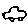
Label: car